Question: :
I have a 'Dialog' class in QT on which I draw a raster of squares. The squares are implemented in the 'MySquare' class ('MySquare: QGraphicsItem').
Inside the MySquare there are a number of functions (mysquare.h protected: )
'''
void mousePressEvent(QGraphicsSceneMouseEvent *event);
void mouseReleaseEvent(QGraphicsSceneMouseEvent *event);
void keyPressEvent(QKeyEvent *event);
void mouseMoveEvent(QGraphicsSceneMouseEvent *event);
'''
When I click on a square it gives me the relative coordinates of the square using the following function.
'''
void MySquare::mousePressEvent(QGraphicsSceneMouseEvent *event)
{
update();
QGraphicsItem::mousePressEvent(event);
qDebug() << "mouse Pressed";
qDebug() << "coordinates:";
qDebug() << "X:"<< x/w << " Y:" << y/h ;
}
'''

Where x and y are the x and y position in the raster and w and h stand for width and height
However my is how can I let my Dialog class know what square was clicked on?
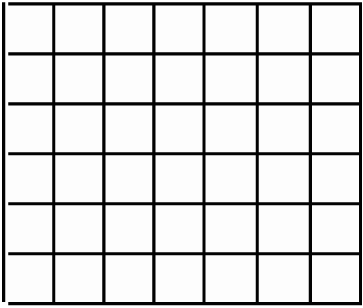
Answer: You can communicate between 'MySquare' and and your Dialog by means of the signal/slot mechanism of Qt.
When a square gets clicked, it emits a signal, and the Dialog has a slot that is connected to that signal.
To identify square sent the signal, there are several possibilities:
- - 'this''MySquare'- 'sender'